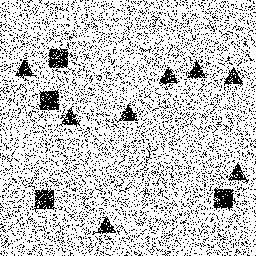
Squares: 4
Triangles: 8
Stars: 0
Total shapes: 12